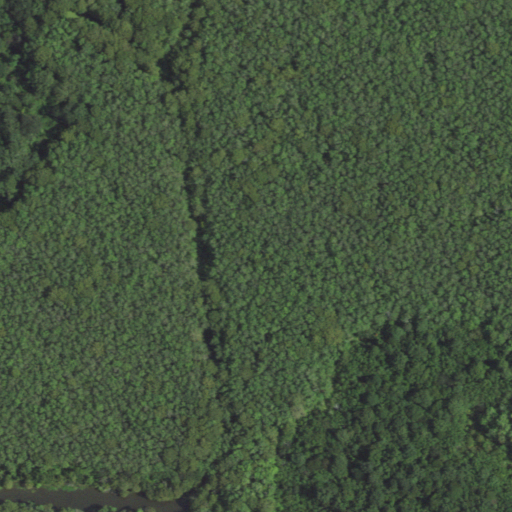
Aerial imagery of valley in Louisiana named Andress Cove containing woody wetlands and mixed forest